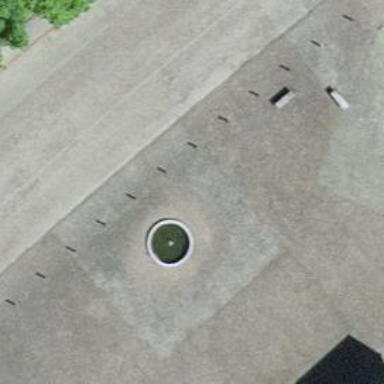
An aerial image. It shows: Beautiful fountain.